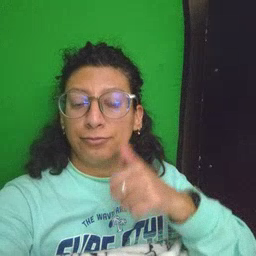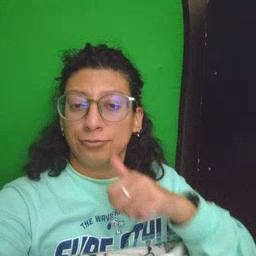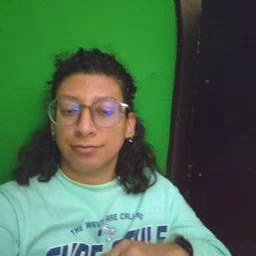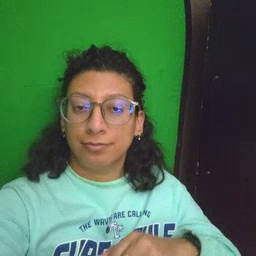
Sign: girl